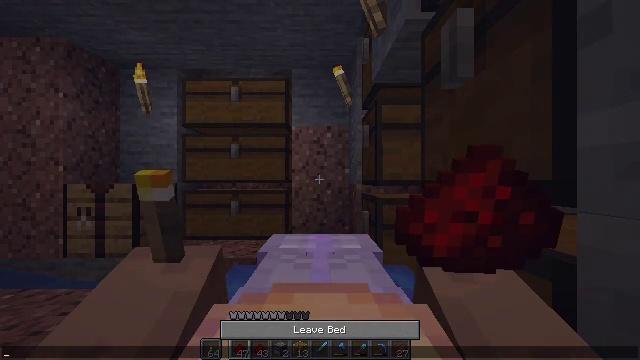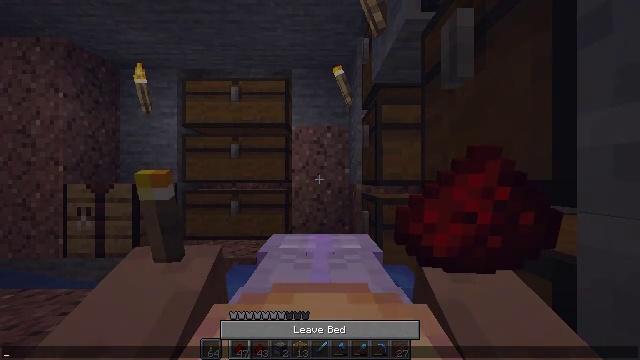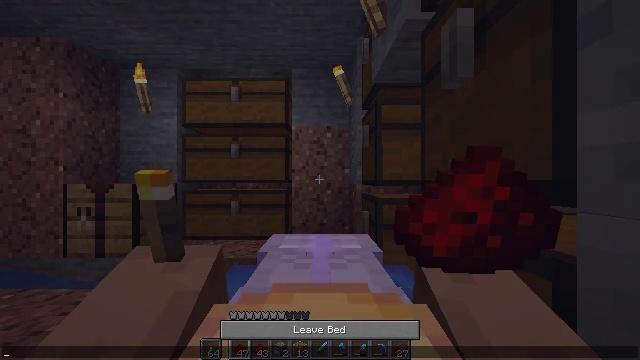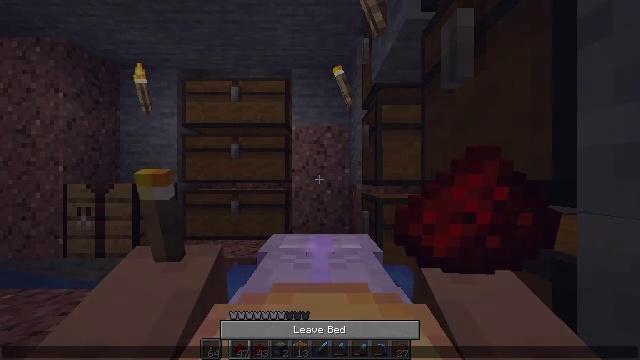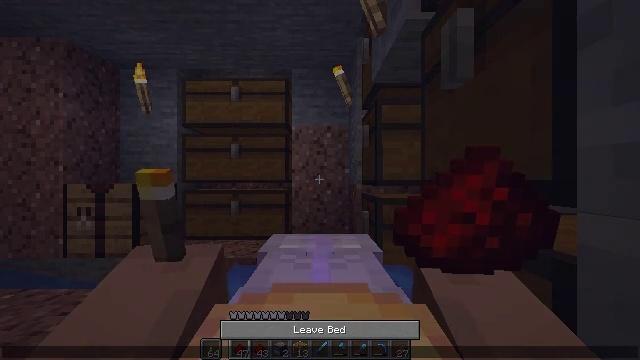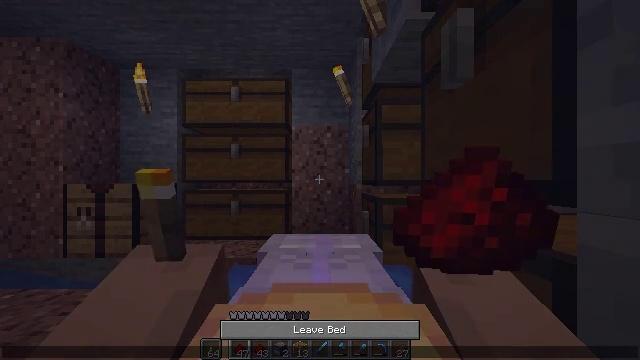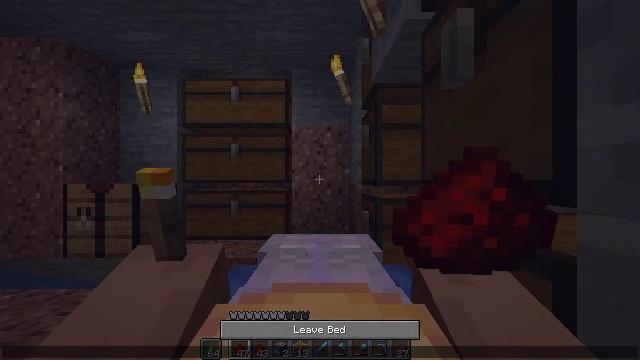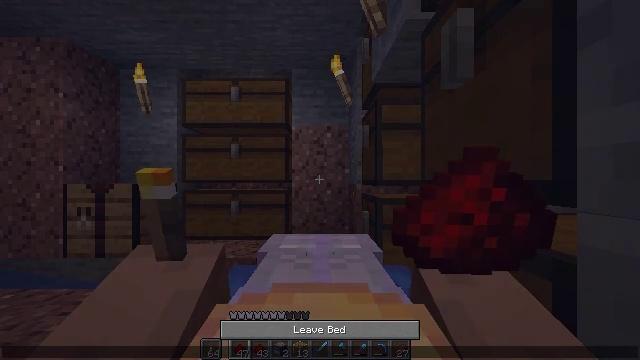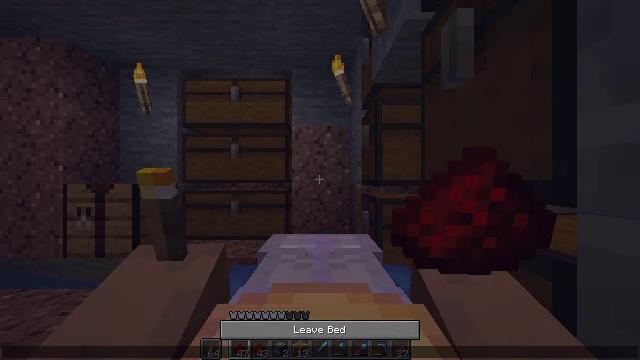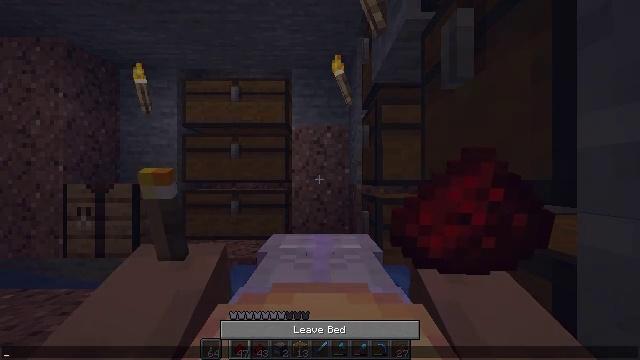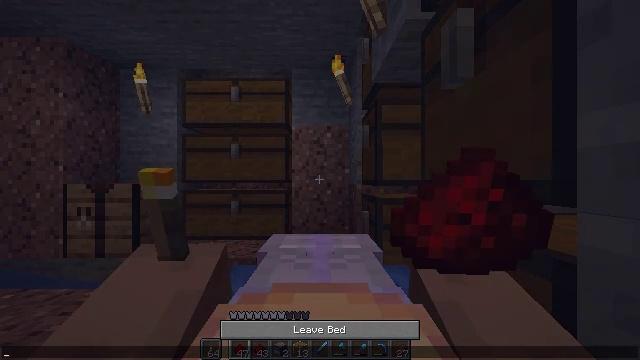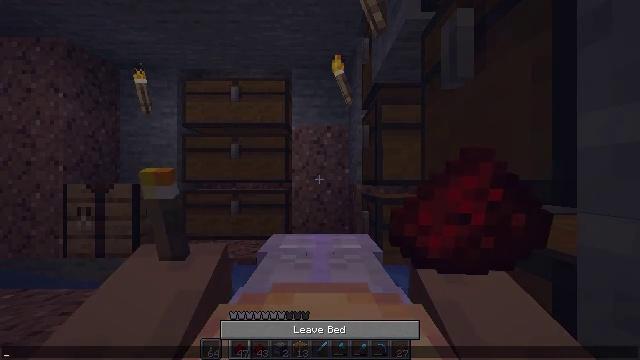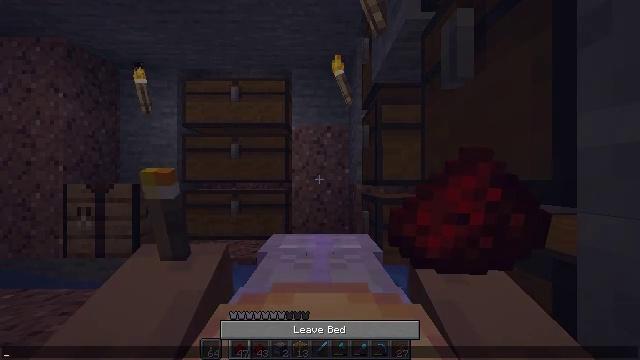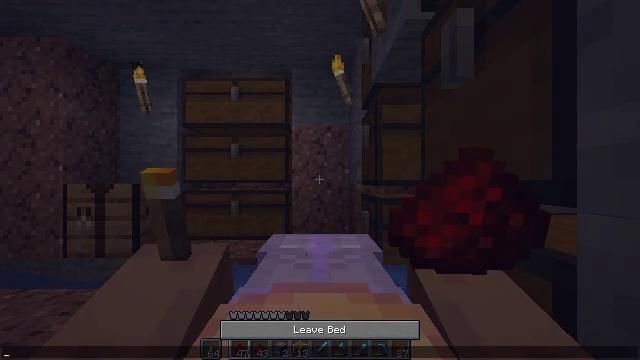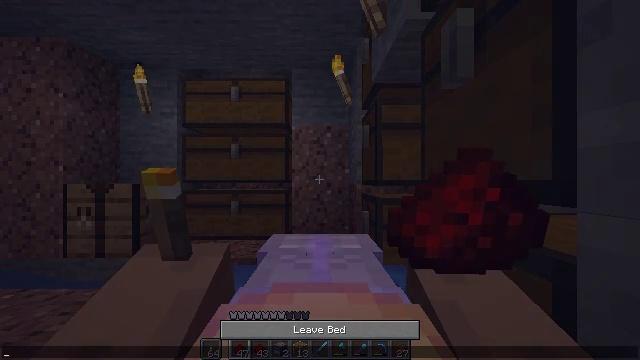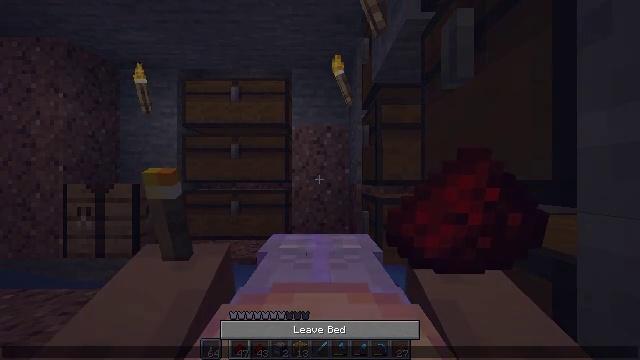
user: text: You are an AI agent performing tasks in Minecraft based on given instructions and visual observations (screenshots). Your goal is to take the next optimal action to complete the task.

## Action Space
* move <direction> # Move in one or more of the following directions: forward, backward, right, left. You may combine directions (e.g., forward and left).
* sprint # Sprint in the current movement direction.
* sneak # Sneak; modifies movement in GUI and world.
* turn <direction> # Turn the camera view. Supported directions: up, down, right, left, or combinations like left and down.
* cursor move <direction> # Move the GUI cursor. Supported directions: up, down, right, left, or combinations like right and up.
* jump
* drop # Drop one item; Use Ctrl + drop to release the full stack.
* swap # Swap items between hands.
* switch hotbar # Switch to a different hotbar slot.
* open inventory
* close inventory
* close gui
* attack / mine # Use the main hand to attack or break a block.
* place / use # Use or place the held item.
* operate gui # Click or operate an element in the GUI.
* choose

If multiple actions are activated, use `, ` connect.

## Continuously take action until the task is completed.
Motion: motion action
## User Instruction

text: Interact with the crafting table to create a repeater.
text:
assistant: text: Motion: no_op
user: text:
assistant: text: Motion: no_op
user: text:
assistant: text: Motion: no_op
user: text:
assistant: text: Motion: no_op
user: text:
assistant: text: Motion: no_op
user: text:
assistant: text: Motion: no_op
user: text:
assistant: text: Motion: no_op
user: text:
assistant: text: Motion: no_op
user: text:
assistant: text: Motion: no_op
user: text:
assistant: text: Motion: no_op
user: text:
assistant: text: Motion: no_op
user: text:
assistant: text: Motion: no_op
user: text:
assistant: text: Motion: no_op
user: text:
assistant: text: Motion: no_op
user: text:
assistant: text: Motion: no_op
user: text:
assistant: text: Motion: no_op
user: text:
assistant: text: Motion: no_op
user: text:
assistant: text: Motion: no_op
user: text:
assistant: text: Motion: no_op
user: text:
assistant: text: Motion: no_op
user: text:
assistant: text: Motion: no_op
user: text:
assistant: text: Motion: no_op
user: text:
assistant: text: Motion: no_op
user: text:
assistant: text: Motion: no_op
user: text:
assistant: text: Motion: no_op
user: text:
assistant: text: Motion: no_op
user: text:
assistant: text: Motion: no_op
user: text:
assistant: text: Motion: no_op
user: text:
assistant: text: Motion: no_op
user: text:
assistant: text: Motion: no_op